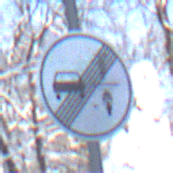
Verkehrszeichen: EndeVerbotUeberholenEinspurigeFahrzeuge
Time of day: MorningAfternoon
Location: Outdoor (Nature)
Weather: Clear
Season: Winter
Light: Natural